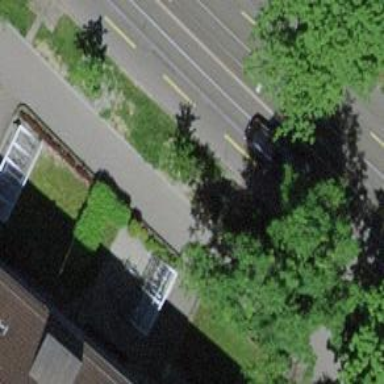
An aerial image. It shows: Avenue lined with trees.